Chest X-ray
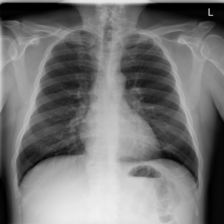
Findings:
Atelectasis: negative
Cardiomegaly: negative
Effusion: negative
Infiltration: negative
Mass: negative
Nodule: negative
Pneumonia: negative
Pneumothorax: negative
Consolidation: negative
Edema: negative
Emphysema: negative
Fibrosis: negative
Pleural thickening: negative
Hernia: negative